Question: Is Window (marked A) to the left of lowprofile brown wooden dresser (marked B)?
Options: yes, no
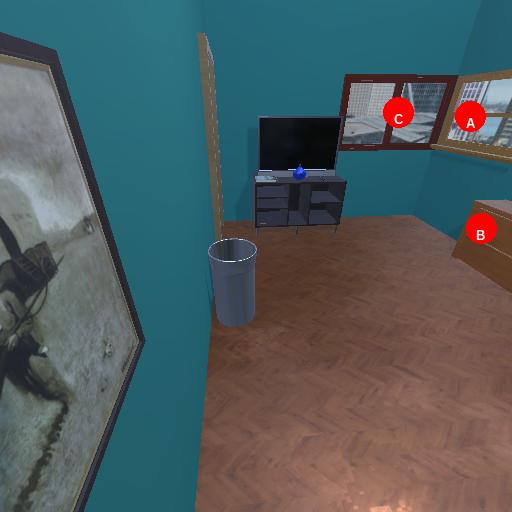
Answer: yes